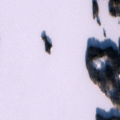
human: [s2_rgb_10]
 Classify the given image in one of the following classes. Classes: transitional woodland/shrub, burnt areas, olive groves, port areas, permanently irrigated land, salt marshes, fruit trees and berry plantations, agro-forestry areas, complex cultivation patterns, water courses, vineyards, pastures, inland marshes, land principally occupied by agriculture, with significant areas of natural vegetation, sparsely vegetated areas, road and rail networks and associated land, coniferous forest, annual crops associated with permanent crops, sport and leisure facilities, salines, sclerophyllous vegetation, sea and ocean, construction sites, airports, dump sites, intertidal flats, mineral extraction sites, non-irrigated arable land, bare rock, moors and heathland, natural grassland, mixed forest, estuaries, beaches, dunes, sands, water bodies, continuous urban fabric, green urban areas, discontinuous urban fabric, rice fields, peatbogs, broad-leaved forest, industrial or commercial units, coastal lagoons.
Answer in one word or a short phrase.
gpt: coniferous forest, mixed forest, water bodies